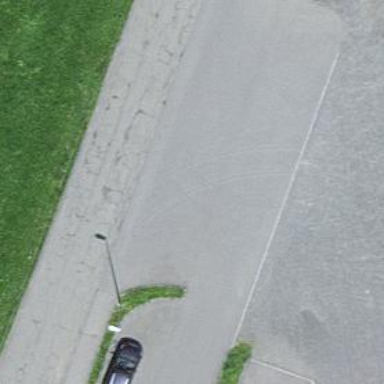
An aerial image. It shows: Unclassified road with asphalt surface.